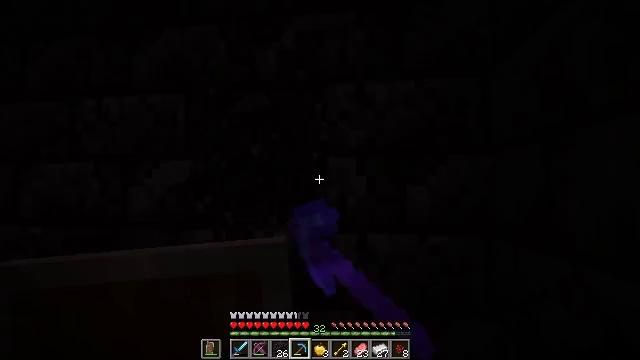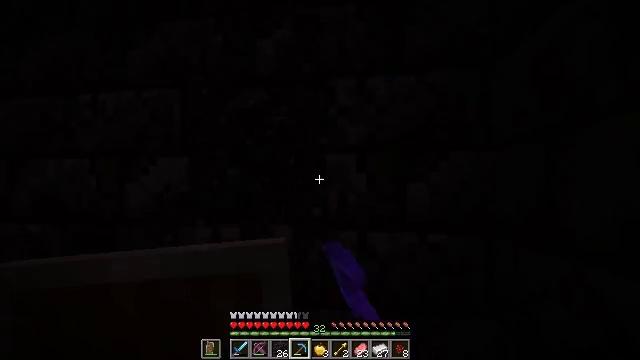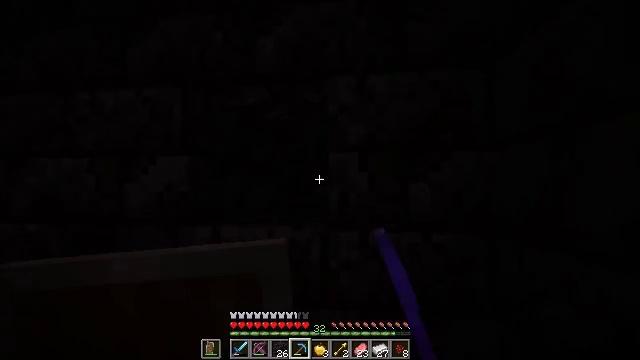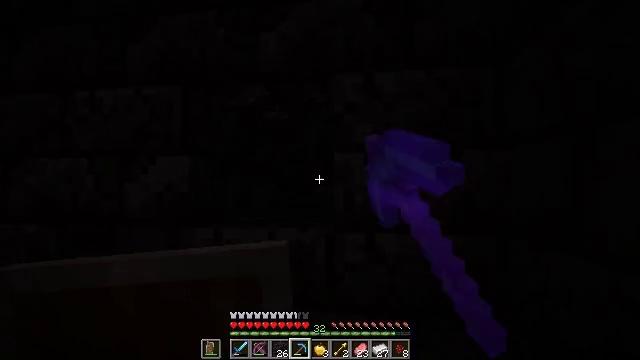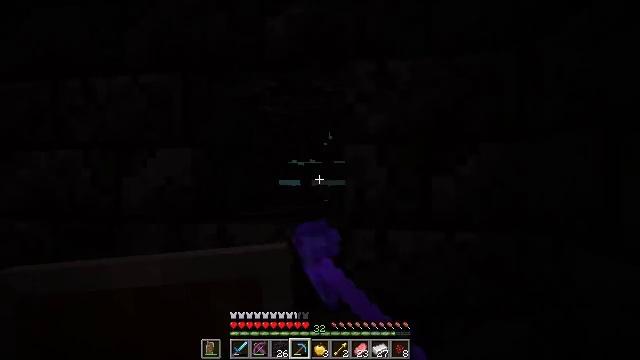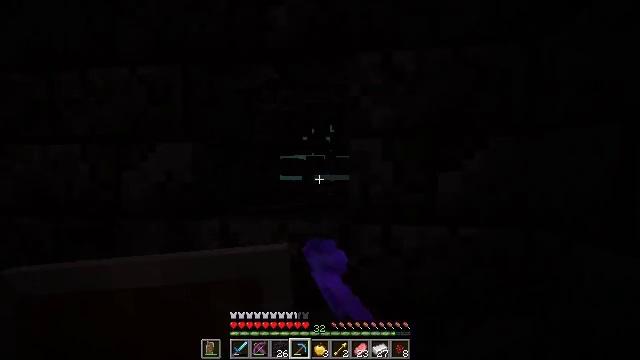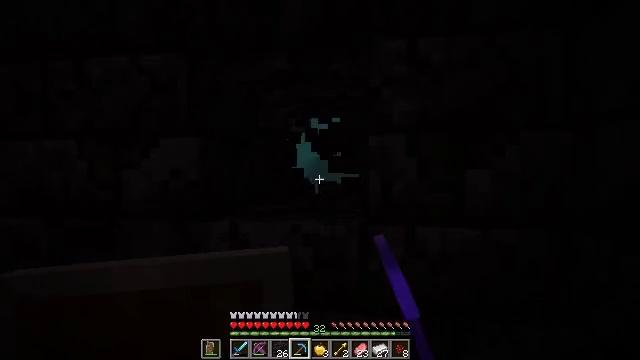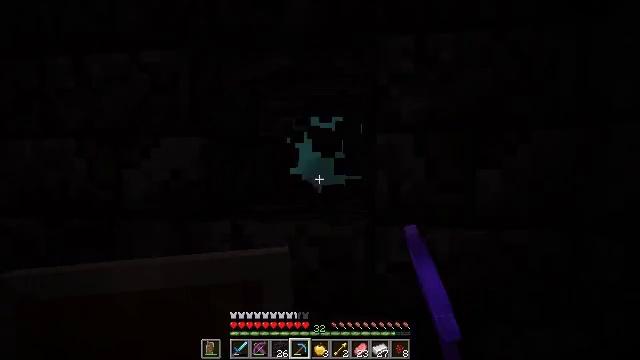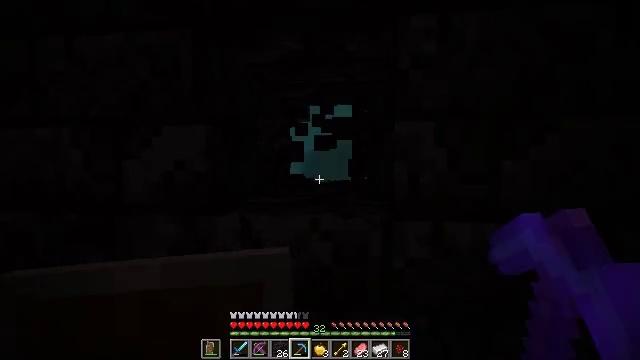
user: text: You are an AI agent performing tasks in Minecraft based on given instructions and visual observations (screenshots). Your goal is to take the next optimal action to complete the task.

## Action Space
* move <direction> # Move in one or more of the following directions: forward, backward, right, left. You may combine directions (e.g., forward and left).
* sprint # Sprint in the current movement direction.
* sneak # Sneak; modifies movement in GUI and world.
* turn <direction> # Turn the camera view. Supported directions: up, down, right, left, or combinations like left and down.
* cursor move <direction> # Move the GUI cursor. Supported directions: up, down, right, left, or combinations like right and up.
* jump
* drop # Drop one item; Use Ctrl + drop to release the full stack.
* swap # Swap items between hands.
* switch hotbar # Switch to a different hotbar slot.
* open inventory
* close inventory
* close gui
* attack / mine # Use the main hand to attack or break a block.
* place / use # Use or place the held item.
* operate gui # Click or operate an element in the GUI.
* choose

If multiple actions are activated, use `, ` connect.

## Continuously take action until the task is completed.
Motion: motion action
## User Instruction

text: Gather blackstone for crafting.
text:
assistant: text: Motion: move forward, sneak, attack / mine
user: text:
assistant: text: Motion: move forward and move left, sneak, attack / mine
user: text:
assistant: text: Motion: move forward and move left, sneak, attack / mine
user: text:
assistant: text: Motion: move forward and move left, sneak, turn down, attack / mine
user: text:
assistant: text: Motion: move forward and move left, sneak, turn down, attack / mine
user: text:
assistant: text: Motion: move forward and move left, sneak, attack / mine
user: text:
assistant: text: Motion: move forward and move left, sneak, attack / mine
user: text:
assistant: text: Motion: move forward and move left, sneak, turn down, attack / mine
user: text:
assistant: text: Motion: sneak, attack / mine